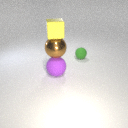
large brown metal sphere below small yellow rubber cube